Question: I'm new to Access. I figured out how to create a query that sums data from rows in a table using INNER JOIN / GROUP, using one set of criteria for adding.
- -

Here's the SQL code I used to generate the 4th column, Sales_by_Acct:
'''
SELECT XX.*, Sales_by_Acct
FROM Sheet1 AS XX
INNER JOIN
(SELECT [Acct], SUM([Sales]) AS Sales_by_Acct
FROM Sheet1
GROUP BY [Acct])
AS groupSales_by_Acct ON XX.[Acct] = groupSales_by_Acct.[Acct];
'''
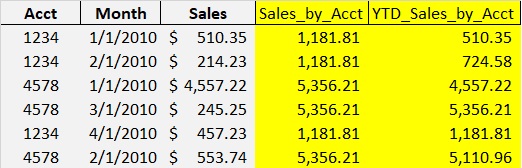
Answer: You're adding report columns which you can do by sub queries within the select rather than joins to the main table (Sheet1).
Here's an example that I believe will meet your need:
'''
SELECT *, (SELECT SUM([Sales]) FROM Sheet1 WHERE Sheet1.Acct = S1.Acct) AS groupSales_by_Acct,
(SELECT SUM([Sales]) FROM Sheet1 WHERE Sheet1.Acct = S1.Acct AND Sheet1.Month <= S1.Month) AS YTDSalesByAcct
FROM Sheet1 S1
'''